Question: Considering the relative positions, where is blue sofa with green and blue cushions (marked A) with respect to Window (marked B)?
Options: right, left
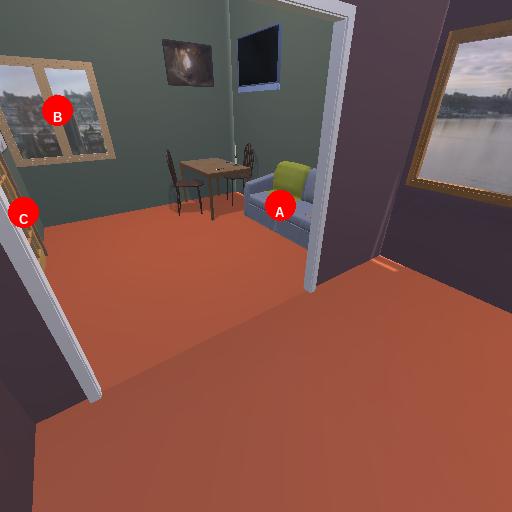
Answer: right